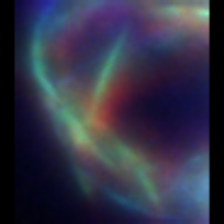
Taxon: Diatom_aggregate
Group: Diatoms